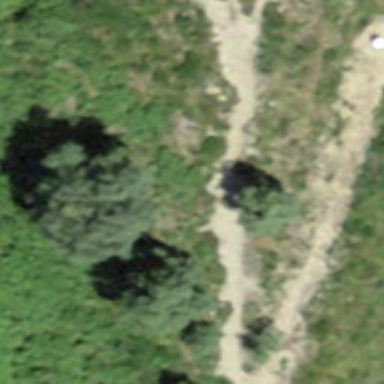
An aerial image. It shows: Path on the ground.